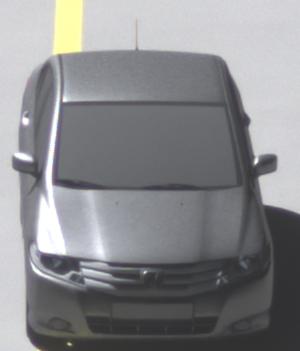
Make: Honda
Model: City
Detailed model: Gen. 6
Model produced from: 2008
Model produced until: 2013
Doors: 4
Color: gray
Road condition: dry road
Daytime: midday
Contrast: high contrast